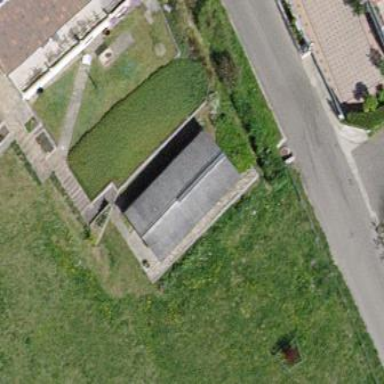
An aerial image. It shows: Shed.